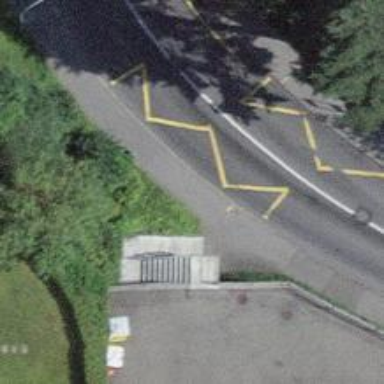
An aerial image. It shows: Public transport stop position.